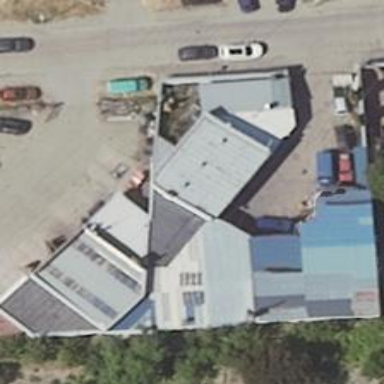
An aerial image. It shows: Car repair shop.